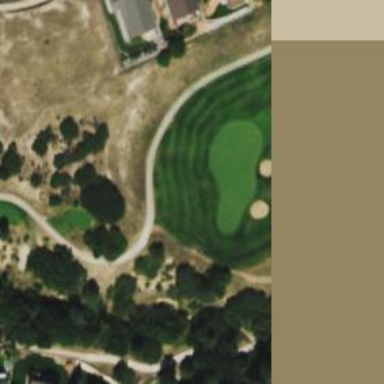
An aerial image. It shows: High-quality path for golf carts on grade 1 tracktype.